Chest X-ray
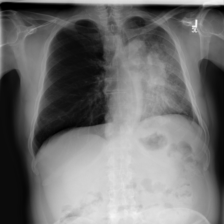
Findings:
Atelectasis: positive
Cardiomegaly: negative
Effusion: negative
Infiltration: negative
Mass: positive
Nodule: positive
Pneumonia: negative
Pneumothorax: negative
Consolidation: negative
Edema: negative
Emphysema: negative
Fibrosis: negative
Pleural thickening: negative
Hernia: negative